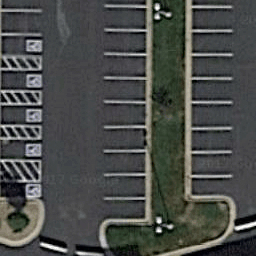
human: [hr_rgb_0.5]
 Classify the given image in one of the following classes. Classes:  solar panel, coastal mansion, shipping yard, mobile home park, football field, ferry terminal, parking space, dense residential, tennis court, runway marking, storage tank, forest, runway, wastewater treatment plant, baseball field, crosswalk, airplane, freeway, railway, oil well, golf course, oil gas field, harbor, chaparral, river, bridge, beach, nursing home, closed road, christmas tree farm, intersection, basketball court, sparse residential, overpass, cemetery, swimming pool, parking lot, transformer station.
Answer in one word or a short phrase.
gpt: parking space